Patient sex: M
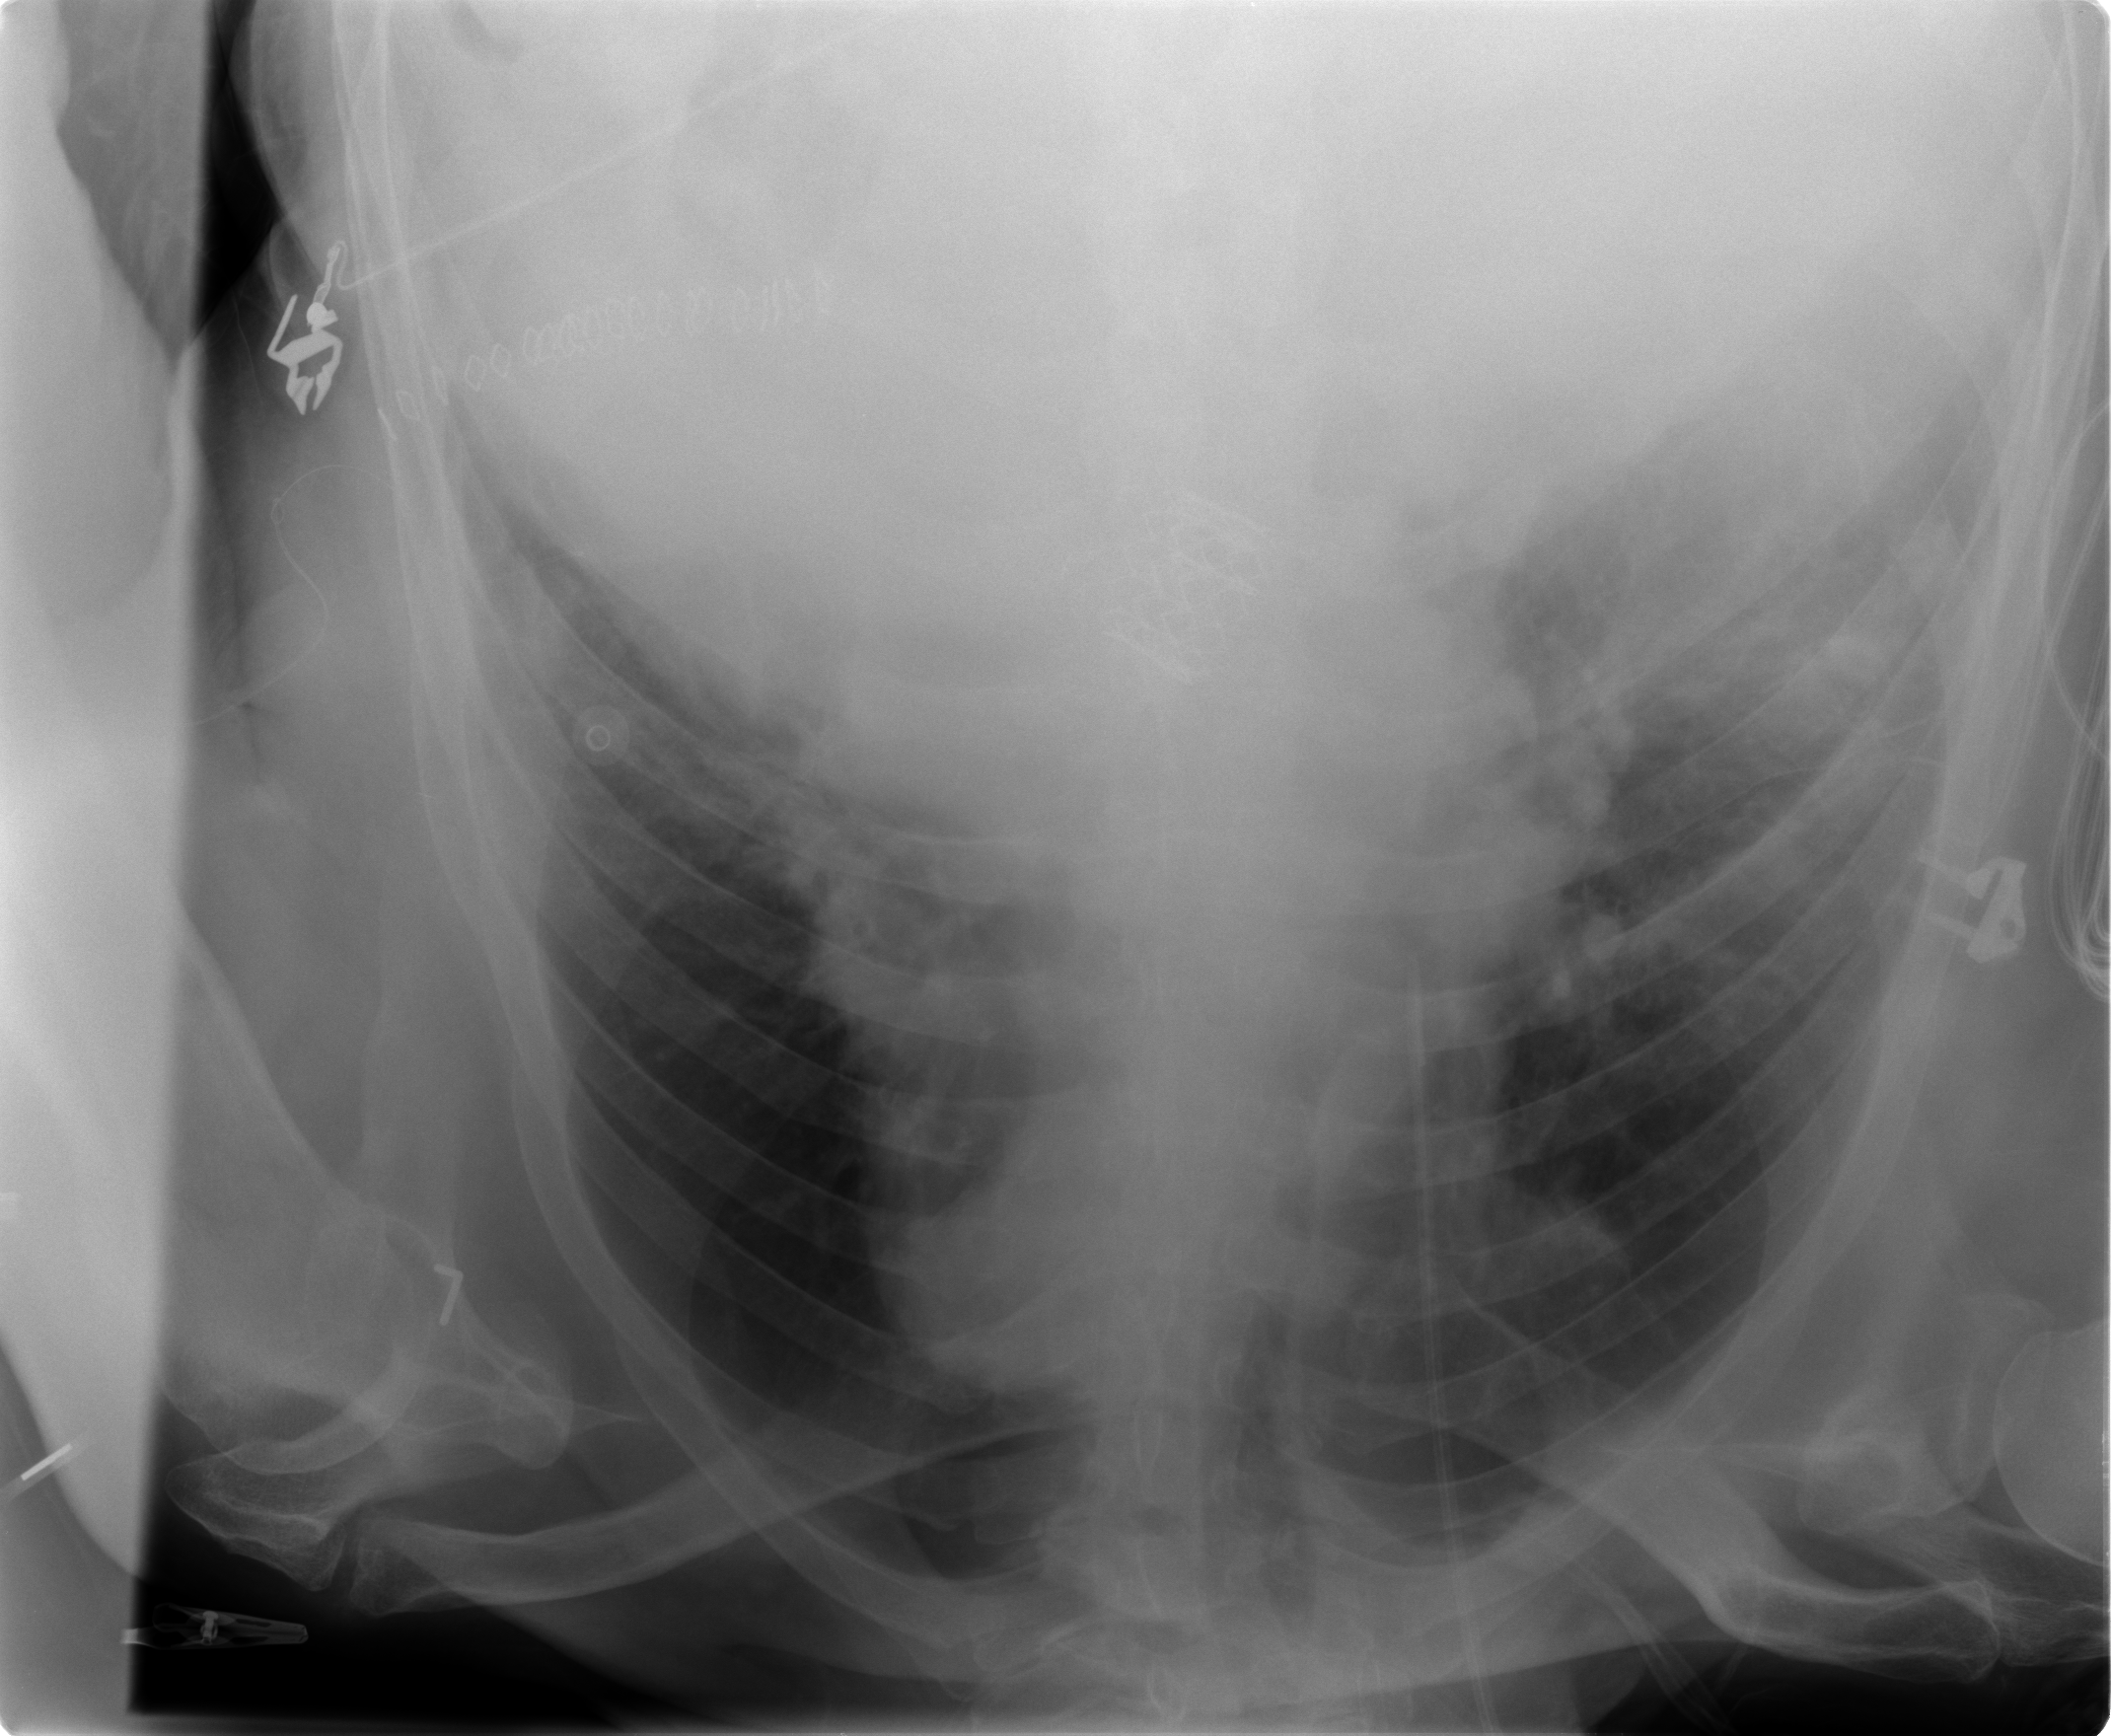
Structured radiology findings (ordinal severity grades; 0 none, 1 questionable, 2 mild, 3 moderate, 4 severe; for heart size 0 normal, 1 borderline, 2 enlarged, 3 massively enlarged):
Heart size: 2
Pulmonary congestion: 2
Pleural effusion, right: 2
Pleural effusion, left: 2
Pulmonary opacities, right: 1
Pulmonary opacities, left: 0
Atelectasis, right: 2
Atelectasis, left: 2